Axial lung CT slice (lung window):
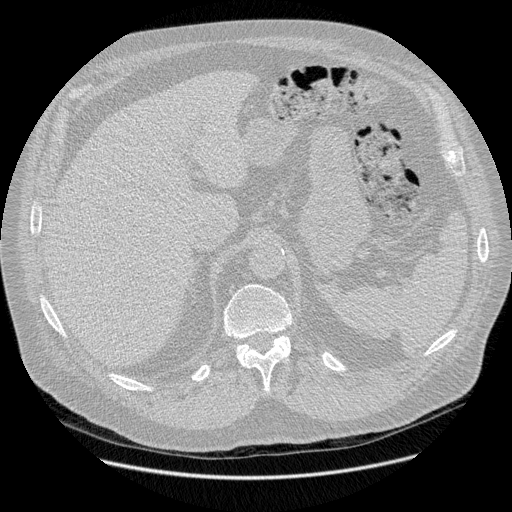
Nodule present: no